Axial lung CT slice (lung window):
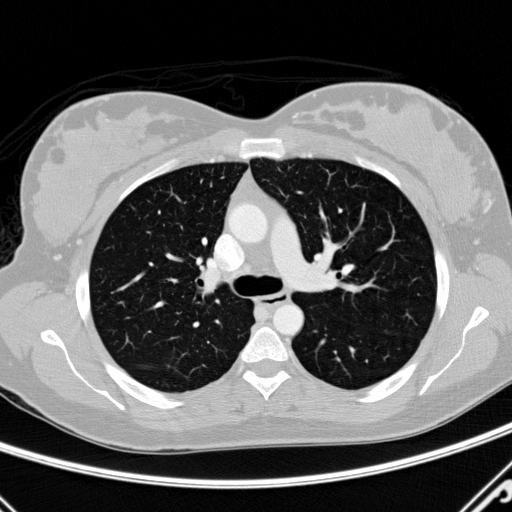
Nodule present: no